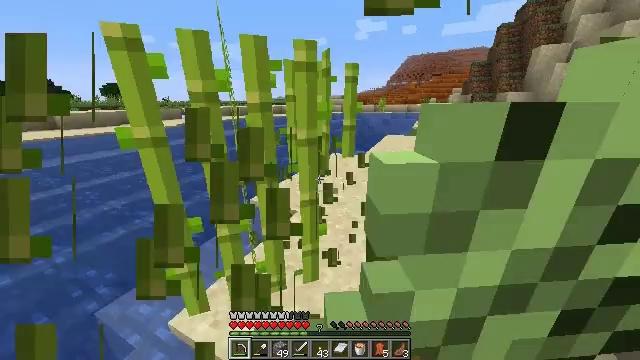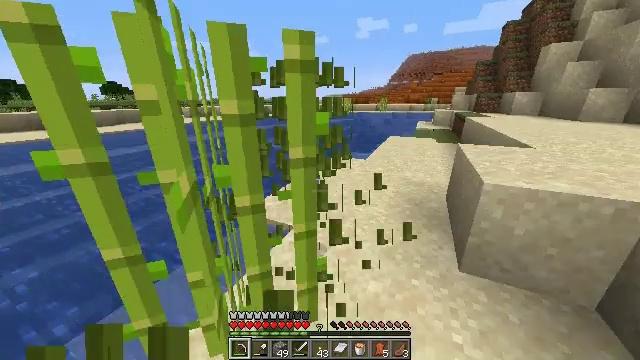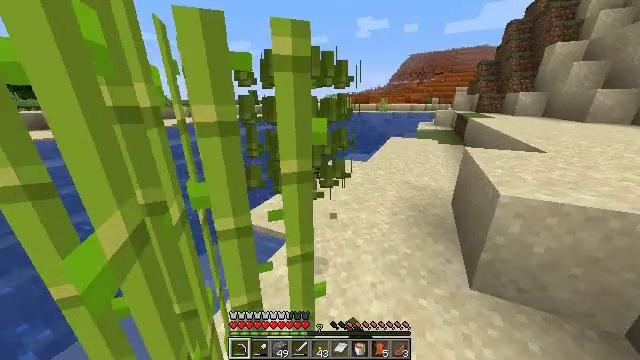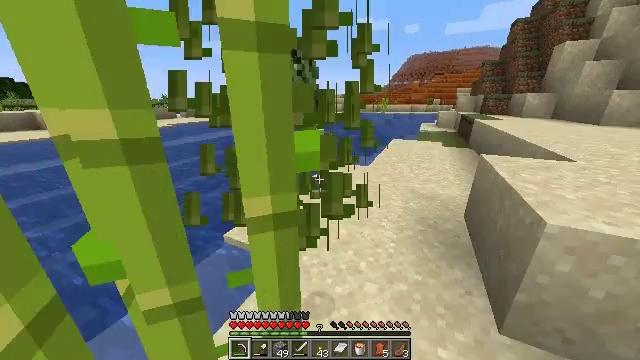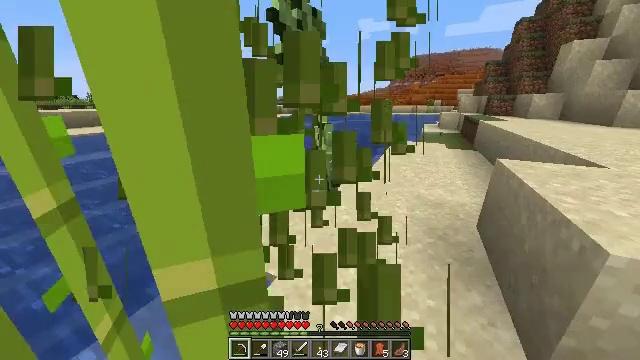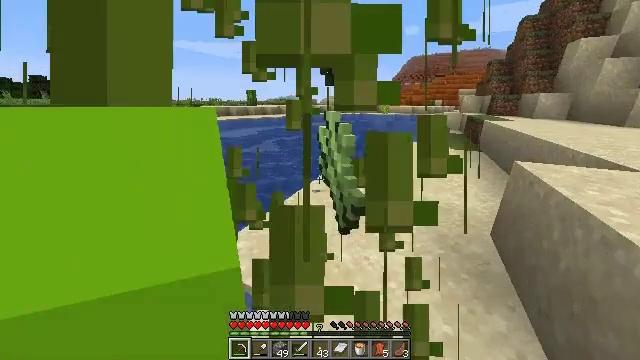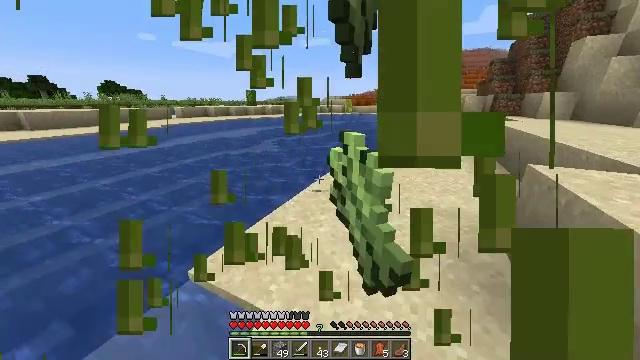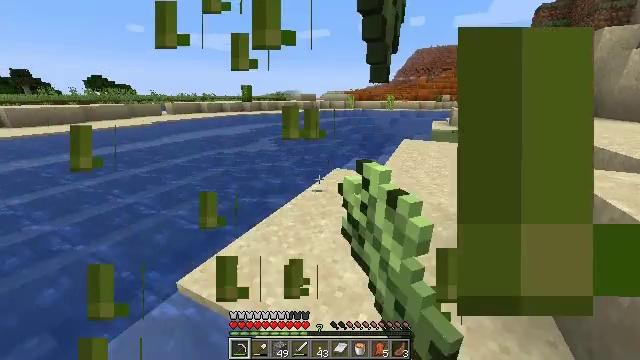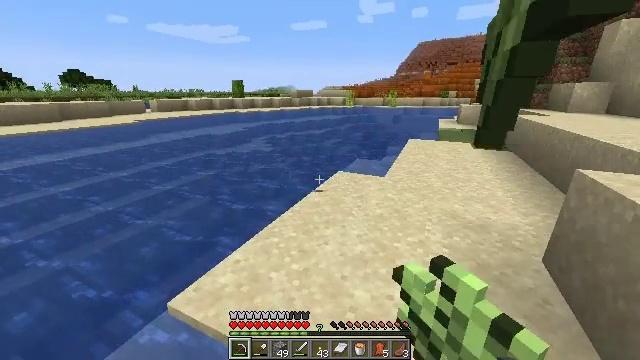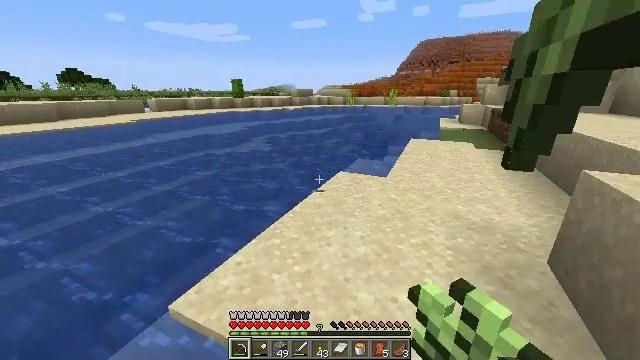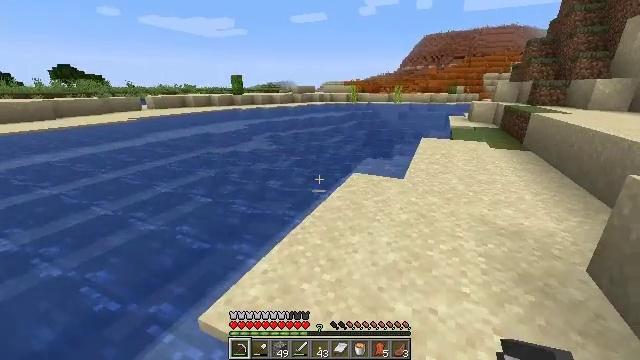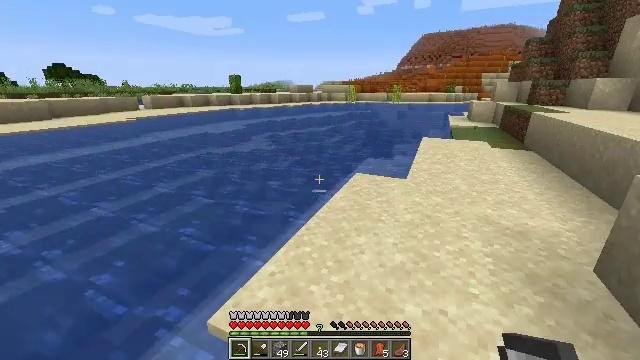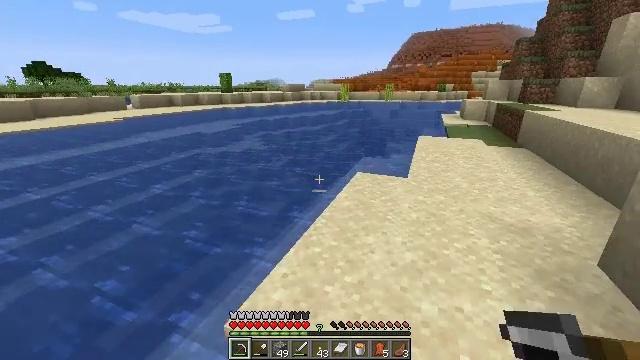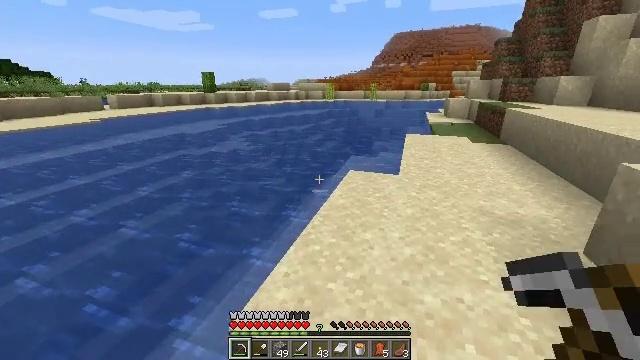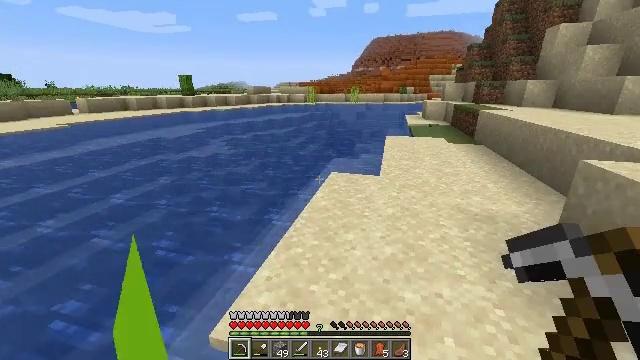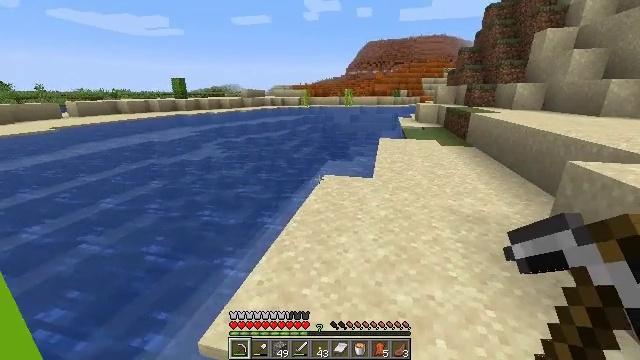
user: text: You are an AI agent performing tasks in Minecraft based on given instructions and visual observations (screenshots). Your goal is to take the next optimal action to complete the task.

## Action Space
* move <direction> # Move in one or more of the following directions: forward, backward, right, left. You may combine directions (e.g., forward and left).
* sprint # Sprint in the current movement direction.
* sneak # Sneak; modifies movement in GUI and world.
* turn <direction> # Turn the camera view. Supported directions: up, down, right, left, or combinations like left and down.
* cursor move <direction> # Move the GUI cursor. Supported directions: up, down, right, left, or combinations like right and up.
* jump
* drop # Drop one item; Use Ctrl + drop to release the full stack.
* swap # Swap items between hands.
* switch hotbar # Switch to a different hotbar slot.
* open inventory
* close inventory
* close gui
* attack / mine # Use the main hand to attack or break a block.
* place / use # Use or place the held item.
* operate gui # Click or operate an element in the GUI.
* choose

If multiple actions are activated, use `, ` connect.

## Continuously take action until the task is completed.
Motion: motion action
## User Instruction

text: Attack the terracotta block to obtain it.
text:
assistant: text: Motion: move forward, attack / mine
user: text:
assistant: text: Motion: move forward, attack / mine
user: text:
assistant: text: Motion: move forward, attack / mine
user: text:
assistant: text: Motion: move forward
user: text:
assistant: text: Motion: move forward
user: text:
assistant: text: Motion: no_op
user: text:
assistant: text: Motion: no_op
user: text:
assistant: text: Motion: move left
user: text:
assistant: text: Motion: move left
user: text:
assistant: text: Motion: move left
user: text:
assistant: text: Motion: move left
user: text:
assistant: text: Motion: turn right
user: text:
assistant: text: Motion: turn right
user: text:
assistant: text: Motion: move right, turn right
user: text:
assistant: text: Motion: move forward and move right, turn right
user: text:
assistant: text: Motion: move forward and move right
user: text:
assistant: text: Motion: move forward and move right, turn right and up
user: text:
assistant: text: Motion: move forward and move right, turn right and up
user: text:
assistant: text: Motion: move forward
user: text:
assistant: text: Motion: move forward
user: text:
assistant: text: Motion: move forward, turn right
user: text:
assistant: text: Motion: move forward, turn right and up
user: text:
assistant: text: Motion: move forward, sprint, turn right
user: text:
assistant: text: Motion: move forward, sprint
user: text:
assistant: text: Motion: move forward, sprint
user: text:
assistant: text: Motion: move forward, sprint
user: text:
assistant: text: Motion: move forward, sprint
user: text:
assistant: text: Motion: move forward, sprint, turn right
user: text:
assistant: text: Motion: move forward, sprint, turn right, jump
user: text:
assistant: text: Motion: move forward, sprint, jump